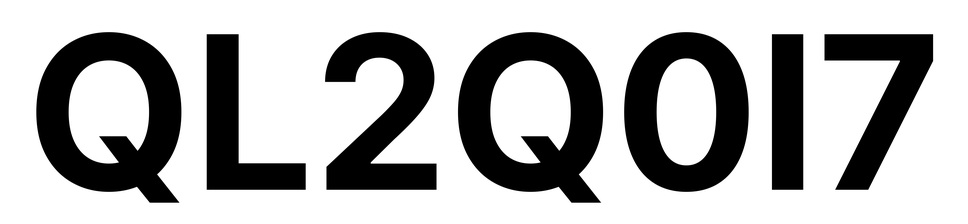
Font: Inter_Bold